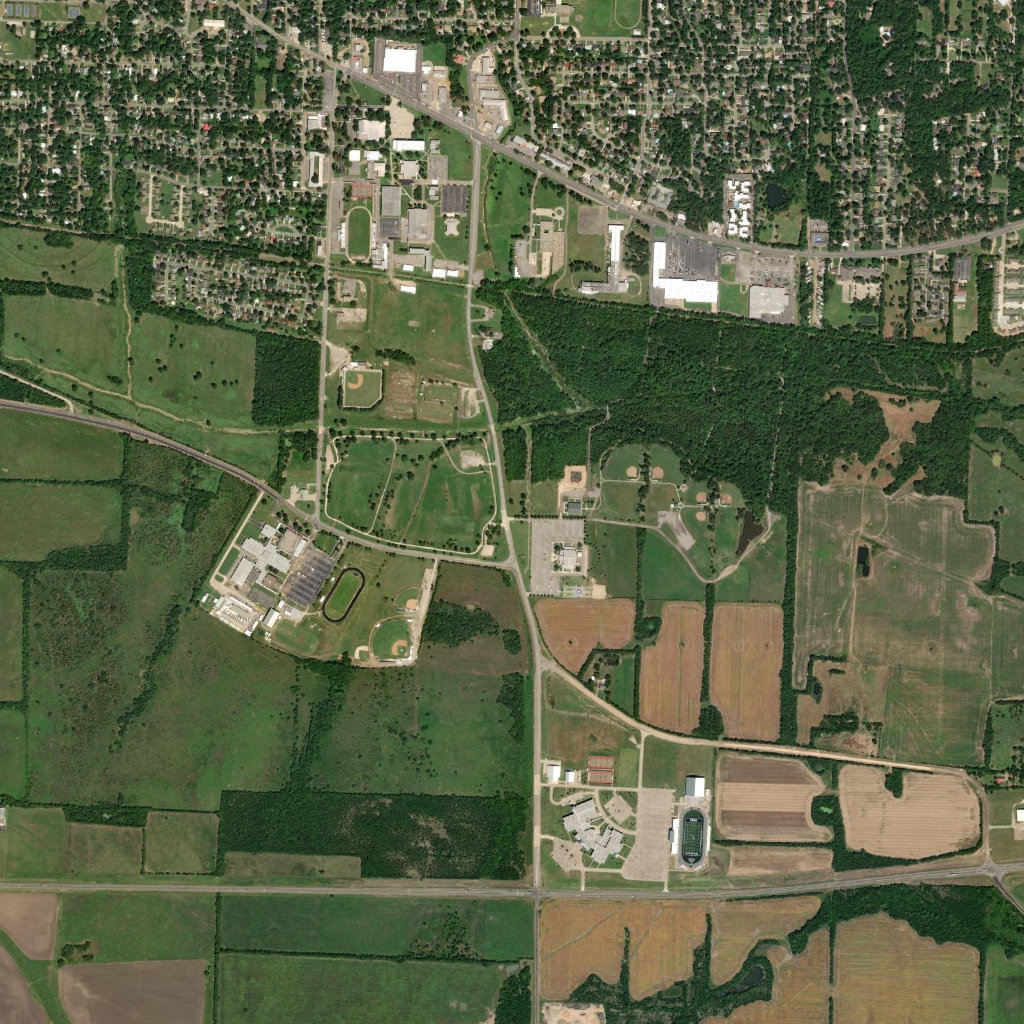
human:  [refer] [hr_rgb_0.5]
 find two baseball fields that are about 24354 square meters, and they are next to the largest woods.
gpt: <box>[[58, 43, 66, 46, 0]]</box>

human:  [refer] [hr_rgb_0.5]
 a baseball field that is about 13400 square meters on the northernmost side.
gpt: <box>[[33, 35, 37, 39, 0]]</box>

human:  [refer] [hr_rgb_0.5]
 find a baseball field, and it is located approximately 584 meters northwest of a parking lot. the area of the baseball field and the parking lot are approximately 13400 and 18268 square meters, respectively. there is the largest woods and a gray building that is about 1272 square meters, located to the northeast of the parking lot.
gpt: <box>[[33, 35, 37, 39, 0]]</box>

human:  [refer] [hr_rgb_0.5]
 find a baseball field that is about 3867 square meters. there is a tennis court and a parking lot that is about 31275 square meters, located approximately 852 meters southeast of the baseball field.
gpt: <box>[[38, 56, 41, 59, 0]]</box>